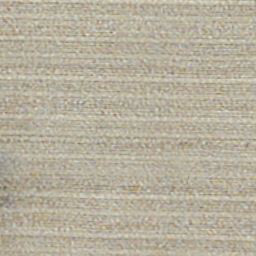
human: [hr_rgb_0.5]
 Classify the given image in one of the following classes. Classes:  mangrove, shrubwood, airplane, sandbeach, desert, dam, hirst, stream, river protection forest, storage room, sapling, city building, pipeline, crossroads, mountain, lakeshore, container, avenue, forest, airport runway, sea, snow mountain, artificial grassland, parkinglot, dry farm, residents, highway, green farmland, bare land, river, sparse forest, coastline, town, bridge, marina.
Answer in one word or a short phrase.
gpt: dry farm